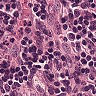
Metastatic tissue present: no